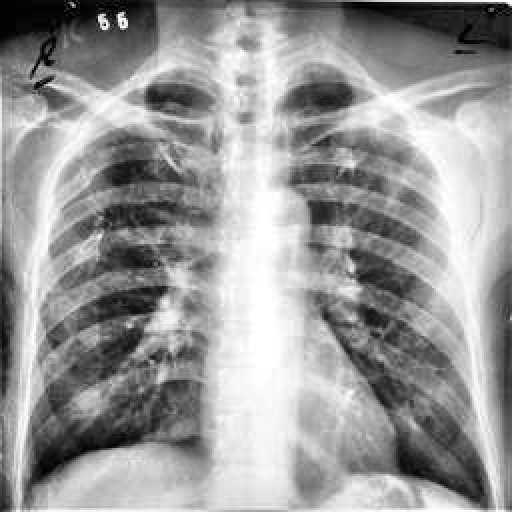
Finding: TUBERCULOSIS